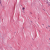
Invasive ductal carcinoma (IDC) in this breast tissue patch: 0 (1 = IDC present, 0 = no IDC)